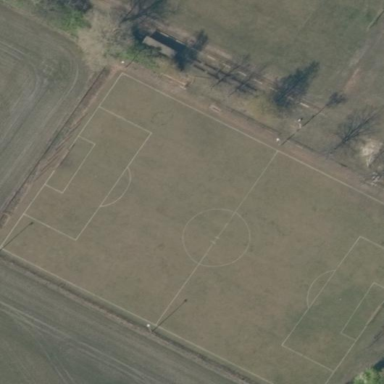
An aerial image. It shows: Soccer pitch designated for leisure and sports activities.